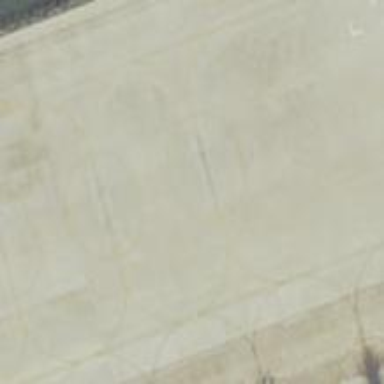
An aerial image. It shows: Image of taxiway at airport.